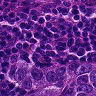
Metastatic tissue present: no